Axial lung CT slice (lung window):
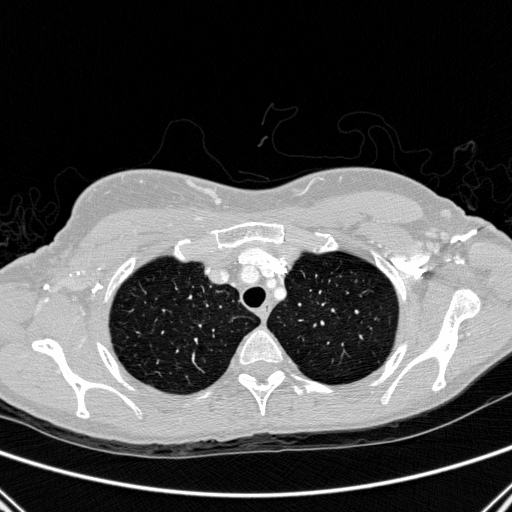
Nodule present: no